Question: So what I'm going to do is make a custom 'MediaPlayer' Layout within my app.
The result should be like this

As you can see in the picture, the bottom MediaPlayer controller panel is ALWAYS on top of the ScrollView in the middle.
You can Scroll the stuff in the middle but you can also click on the button at t he bottom.
So what can I do to make this happen?
my own MediaPlayer control panel
'''
<LinearLayout
android:layout_width="match_parent"
android:layout_height="match_parent"
android:gravity="center"
android:orientation="horizontal">
<Button
android:id="@+id/Stop1"
style="@android:style/Widget.Holo.Light.Button.Small"
android:layout_width="wrap_content"
android:layout_height="wrap_content"
android:text="◼️" />
<Button
android:id="@+id/Play1"
style="@android:style/Widget.Holo.Light.Button.Small"
android:layout_width="wrap_content"
android:layout_height="wrap_content"
android:text="▶️" />
<SeekBar
android:id="@+id/Seekbar1"
android:layout_width="match_parent"
android:layout_height="wrap_content" />
</LinearLayout>
'''
scroll content
'''
<ScrollView
android:layout_width="match_parent"
android:layout_height="match_parent">
<LinearLayout
android:layout_width="match_parent"
android:layout_height="wrap_content"
android:orientation="vertical">
<TextView
android:id="@+id/textView4"
android:layout_width="match_parent"
android:layout_height="wrap_content"
android:text="Some text here as title"
android:textColor="#000000"
android:textSize="18sp"
android:textStyle="bold" />
<LinearLayout
android:layout_width="match_parent"
android:layout_height="wrap_content"
android:orientation="horizontal">
<Button
android:id="@+id/Handrail_ER"
style="@android:style/Widget.Button.Small"
android:layout_width="wrap_content"
android:layout_height="wrap_content"
android:text="ButtonName 1" />
<Button
android:id="@+id/Handrail_WR"
style="@android:style/Widget.Button.Small"
android:layout_width="wrap_content"
android:layout_height="wrap_content"
android:text="ButtonName 2" />
<Button
android:id="@+id/Handrail_AUS"
style="@android:style/Widget.Button.Small"
android:layout_width="wrap_content"
android:layout_height="wrap_content"
android:text="ButtonName 3" />
</LinearLayout>
</LinearLayout>
</ScrollView>
'''
Edit:
This is my goal
<URL>
Edit 2:
Source code
'''
<?xml version="1.0" encoding="utf-8"?>
<LinearLayout xmlns:android="http://schemas.android.com/apk/res/android"
xmlns:app="http://schemas.android.com/apk/res-auto"
xmlns:tools="http://schemas.android.com/tools"
android:layout_width="match_parent"
android:layout_height="match_parent"
android:orientation="vertical"
tools:context="to.epac.factorycraft.drawerlayouttest.KCRstationActivity">
<ScrollView
android:layout_width="match_parent"
android:layout_height="match_parent">
<LinearLayout
android:layout_width="match_parent"
android:layout_height="wrap_content"
android:orientation="vertical">
<TextView
android:id="@+id/textView2"
android:layout_width="match_parent"
android:layout_height="wrap_content"
android:text="Jiu Guang Dong Tie Guang Bo "
android:textColor="#000000"
android:textSize="18sp"
android:textStyle="bold" />
<LinearLayout
android:layout_width="match_parent"
android:layout_height="wrap_content"
android:orientation="vertical">
<LinearLayout
android:layout_width="match_parent"
android:layout_height="match_parent"
android:orientation="horizontal">
<Button
android:id="@+id/AdultTickets"
style="@android:style/Widget.Button.Small"
android:layout_width="wrap_content"
android:layout_height="wrap_content"
android:text="Cheng Ren Che Piao " />
<Button
android:id="@+id/BczOfTheRain"
style="@android:style/Widget.Button.Small"
android:layout_width="wrap_content"
android:layout_height="wrap_content"
android:text="Tian Yu Guan Xi " />
<Button
android:id="@+id/CrossTrack"
style="@android:style/Widget.Button.Small"
android:layout_width="wrap_content"
android:layout_height="wrap_content"
android:text="Heng Guo Lu Gui " />
<Button
android:id="@+id/LifeAnimals"
style="@android:style/Widget.Button.Small"
android:layout_width="wrap_content"
android:layout_height="wrap_content"
android:text="Ben Gong Si " />
</LinearLayout>
<LinearLayout
android:layout_width="match_parent"
android:layout_height="match_parent"
android:orientation="horizontal">
<Button
android:id="@+id/ER_NoSmoke"
style="@android:style/Widget.Button.Small"
android:layout_width="wrap_content"
android:layout_height="wrap_content"
android:text="Qing Wu Xi Yan " />
<Button
android:id="@+id/ER_PickPocket"
style="@android:style/Widget.Button.Small"
android:layout_width="wrap_content"
android:layout_height="wrap_content"
android:text="Ti Fang Ba Shou " />
<Button
android:id="@+id/ER_Slippers"
style="@android:style/Widget.Button.Small"
android:layout_width="wrap_content"
android:layout_height="wrap_content"
android:text="Tuo Xie Liang Xie " />
<Button
android:id="@+id/ER_SvcEnd"
style="@android:style/Widget.Button.Small"
android:layout_width="wrap_content"
android:layout_height="wrap_content"
android:text="Che Zhan Guan Bi " />
</LinearLayout>
<LinearLayout
android:layout_width="match_parent"
android:layout_height="match_parent"
android:orientation="horizontal">
<Button
android:id="@+id/ER_WetFloor_1"
style="@android:style/Widget.Button.Small"
android:layout_width="wrap_content"
android:layout_height="wrap_content"
android:text="Xiao Xin Shi Hua Di Mian " />
<Button
android:id="@+id/ER_WetFloor_2"
style="@android:style/Widget.Button.Small"
android:layout_width="wrap_content"
android:layout_height="wrap_content"
android:text="Shang Luo Che Shi Hua Di Mian " />
<Button
android:id="@+id/Esclator"
style="@android:style/Widget.Button.Small"
android:layout_width="wrap_content"
android:layout_height="wrap_content"
android:text="Dang Shi Yong Dian Ti Shi " />
</LinearLayout>
<LinearLayout
android:layout_width="match_parent"
android:layout_height="match_parent"
android:orientation="horizontal">
<Button
android:id="@+id/Esclator_2"
style="@android:style/Widget.Button.Small"
android:layout_width="wrap_content"
android:layout_height="wrap_content"
android:text="Shang Luo Lou Ti Jin Fu Shou " />
<Button
android:id="@+id/Luggage_1"
style="@android:style/Widget.Button.Small"
android:layout_width="wrap_content"
android:layout_height="wrap_content"
android:text="Da Xing Xing Li Sheng Jiang Ji " />
<Button
android:id="@+id/TakeCareChild"
style="@android:style/Widget.Button.Small"
android:layout_width="wrap_content"
android:layout_height="wrap_content"
android:text="Zhao Gu Tong Xing Xiao Tong " />
</LinearLayout>
<LinearLayout
android:layout_width="match_parent"
android:layout_height="match_parent"
android:orientation="horizontal">
<Button
android:id="@+id/Luggage_2"
style="@android:style/Widget.Button.Small"
android:layout_width="wrap_content"
android:layout_height="wrap_content"
android:text="Ben Zhong Xing Li Sheng Jiang Ji " />
<Button
android:id="@+id/MetallicBalloon"
style="@android:style/Widget.Button.Small"
android:layout_width="wrap_content"
android:layout_height="wrap_content"
android:text="Jin Shu Qi Qiu " />
</LinearLayout>
<LinearLayout
android:layout_width="match_parent"
android:layout_height="match_parent"
android:orientation="horizontal">
<Button
android:id="@+id/WetFloor"
style="@android:style/Widget.Button.Small"
android:layout_width="wrap_content"
android:layout_height="wrap_content"
android:text="Tian Yu Guan Xi Di Mian Shi Hua " />
<Button
android:id="@+id/NoAnimals"
style="@android:style/Widget.Button.Small"
android:layout_width="wrap_content"
android:layout_height="wrap_content"
android:text="Dong Wu Ji Qin Niao " />
</LinearLayout>
<LinearLayout
android:layout_width="match_parent"
android:layout_height="match_parent"
android:orientation="horizontal">
</LinearLayout>
<LinearLayout
android:layout_width="match_parent"
android:layout_height="match_parent"
android:orientation="horizontal">
<Button
android:id="@+id/Test_FireAlarm_1"
style="@android:style/Widget.Button.Small"
android:layout_width="wrap_content"
android:layout_height="wrap_content"
android:text="Ji Jiang Huo Jing Xi Tong " />
<Button
android:id="@+id/Test_FireAlarm_2"
style="@android:style/Widget.Button.Small"
android:layout_width="wrap_content"
android:layout_height="wrap_content"
android:text="Xian Zheng Huo Jing Xi Tong " />
<Button
android:id="@+id/Test_Machines"
style="@android:style/Widget.Button.Small"
android:layout_width="wrap_content"
android:layout_height="wrap_content"
android:text="Ji Jiang Dian Li Xi Tong " />
</LinearLayout>
<LinearLayout
android:layout_width="match_parent"
android:layout_height="match_parent"
android:orientation="horizontal">
</LinearLayout>
<LinearLayout
android:layout_width="match_parent"
android:layout_height="match_parent"
android:orientation="horizontal">
</LinearLayout>
</LinearLayout>
<TextView
android:id="@+id/textView3"
android:layout_width="match_parent"
android:layout_height="wrap_content"
android:text="Jiu Guang Xi Tie Guang Bo "
android:textColor="#000000"
android:textSize="18sp"
android:textStyle="bold" />
<LinearLayout
android:layout_width="match_parent"
android:layout_height="match_parent"
android:orientation="vertical">
<LinearLayout
android:layout_width="match_parent"
android:layout_height="match_parent"
android:orientation="horizontal">
</LinearLayout>
<LinearLayout
android:layout_width="match_parent"
android:layout_height="match_parent"
android:orientation="horizontal">
</LinearLayout>
<LinearLayout
android:layout_width="match_parent"
android:layout_height="match_parent"
android:orientation="horizontal">
<Button
android:id="@+id/QueuingBox"
style="@android:style/Widget.Button.Small"
android:layout_width="wrap_content"
android:layout_height="wrap_content"
android:text="Pai Dui Biao Zhi " />
<Button
android:id="@+id/WR_Slippers"
style="@android:style/Widget.Button.Small"
android:layout_width="wrap_content"
android:layout_height="wrap_content"
android:text="Tuo Xie Liang Xie " />
<Button
android:id="@+id/NoEat"
style="@android:style/Widget.Button.Small"
android:layout_width="wrap_content"
android:layout_height="wrap_content"
android:text="An Quan Shu Shi Huan Jing " />
<Button
android:id="@+id/CuCoctopus"
style="@android:style/Widget.Button.Small"
android:layout_width="wrap_content"
android:layout_height="wrap_content"
android:text="CuCBa Da Tong " />
</LinearLayout>
<LinearLayout
android:layout_width="match_parent"
android:layout_height="match_parent"
android:orientation="horizontal">
<Button
android:id="@+id/SitOnFloor"
style="@android:style/Widget.Button.Small"
android:layout_width="wrap_content"
android:layout_height="wrap_content"
android:text="Zuo Zai Da Tang " />
<Button
android:id="@+id/StayClear"
style="@android:style/Widget.Button.Small"
android:layout_width="wrap_content"
android:layout_height="wrap_content"
android:text="Da Tang Ru Kou " />
<Button
android:id="@+id/Staircase"
style="@android:style/Widget.Button.Small"
android:layout_width="wrap_content"
android:layout_height="wrap_content"
android:text="Shang Luo Lou Ti Wu Ben Pao " />
</LinearLayout>
<LinearLayout
android:layout_width="match_parent"
android:layout_height="match_parent"
android:orientation="horizontal">
<Button
android:id="@+id/WR_NoSmake"
style="@android:style/Widget.Button.Small"
android:layout_width="wrap_content"
android:layout_height="wrap_content"
android:text="Che Zhan Yan Jin Xi Yan " />
<Button
android:id="@+id/WR_PickPocket"
style="@android:style/Widget.Button.Small"
android:layout_width="wrap_content"
android:layout_height="wrap_content"
android:text="Ba Shou Mian Zhao Sun Shi " />
</LinearLayout>
<LinearLayout
android:layout_width="match_parent"
android:layout_height="match_parent"
android:orientation="horizontal">
<Button
android:id="@+id/WR_SvcEnd"
style="@android:style/Widget.Button.Small"
android:layout_width="wrap_content"
android:layout_height="wrap_content"
android:text="Che Zhan Guan Bi " />
<Button
android:id="@+id/WR_WetFloor"
style="@android:style/Widget.Button.Small"
android:layout_width="wrap_content"
android:layout_height="wrap_content"
android:text="Shang Luo Che Di Mian Shi Hua " />
<Button
android:id="@+id/WR_Esclator"
style="@android:style/Widget.Button.Small"
android:layout_width="wrap_content"
android:layout_height="wrap_content"
android:text="Dian Ti Xiao Tong Chang Zhe " />
</LinearLayout>
</LinearLayout>
<TextView
android:id="@+id/textView4"
android:layout_width="match_parent"
android:layout_height="wrap_content"
android:text="Fu Shou Dian Ti Zi Dong Guang Bo "
android:textColor="#000000"
android:textSize="18sp"
android:textStyle="bold" />
<LinearLayout
android:layout_width="match_parent"
android:layout_height="wrap_content"
android:orientation="horizontal">
<Button
android:id="@+id/Handrail_ER"
style="@android:style/Widget.Button.Small"
android:layout_width="wrap_content"
android:layout_height="wrap_content"
android:text="ERQing Jin Wo Fu Shou " />
<Button
android:id="@+id/Handrail_WR"
style="@android:style/Widget.Button.Small"
android:layout_width="wrap_content"
android:layout_height="wrap_content"
android:text="WRQing Jin Wo Fu Shou " />
<Button
android:id="@+id/Handrail_AUS"
style="@android:style/Widget.Button.Small"
android:layout_width="wrap_content"
android:layout_height="wrap_content"
android:text="AUSQing Jin Wo Fu Shou " />
</LinearLayout>
</LinearLayout>
</ScrollView>
<LinearLayout
android:id="@+id/MediaPlayer"
android:layout_width="match_parent"
android:layout_height="wrap_content"
android:layout_alignParentBottom="false"
android:orientation="vertical">
<LinearLayout
android:layout_width="match_parent"
android:layout_height="match_parent"
android:gravity="center"
android:orientation="horizontal">
<Button
android:id="@+id/Stop1"
style="@android:style/Widget.Holo.Light.Button.Small"
android:layout_width="wrap_content"
android:layout_height="wrap_content"
android:text="◼️" />
<Button
android:id="@+id/Play1"
style="@android:style/Widget.Holo.Light.Button.Small"
android:layout_width="wrap_content"
android:layout_height="wrap_content"
android:text="▶️" />
<SeekBar
android:id="@+id/Seekbar1"
android:layout_width="match_parent"
android:layout_height="wrap_content" />
</LinearLayout>
<LinearLayout
android:layout_width="match_parent"
android:layout_height="match_parent"
android:orientation="vertical">
<RadioGroup
android:layout_width="wrap_content"
android:layout_height="wrap_content"
android:checkedButton="@+id/Nonetritone"
android:gravity="right"
android:orientation="horizontal">
<TextView
android:id="@+id/textView1"
android:layout_width="wrap_content"
android:layout_height="wrap_content"
android:text="Guang Bo Ti Shi Sheng " />
<RadioButton
android:id="@+id/Nonetritone"
android:layout_width="wrap_content"
android:layout_height="wrap_content"
android:text="-Wu -" />
<RadioButton
android:id="@+id/MTRtritone"
android:layout_width="wrap_content"
android:layout_height="wrap_content"
android:text="Gang Tie " />
<RadioButton
android:id="@+id/KCRtritone"
android:layout_width="wrap_content"
android:layout_height="wrap_content"
android:text="Jiu Tie " />
</RadioGroup>
</LinearLayout>
</LinearLayout>
</LinearLayout>
'''
Edit 3:
MediaPlayer Layout overlap the ScrollView
<URL>
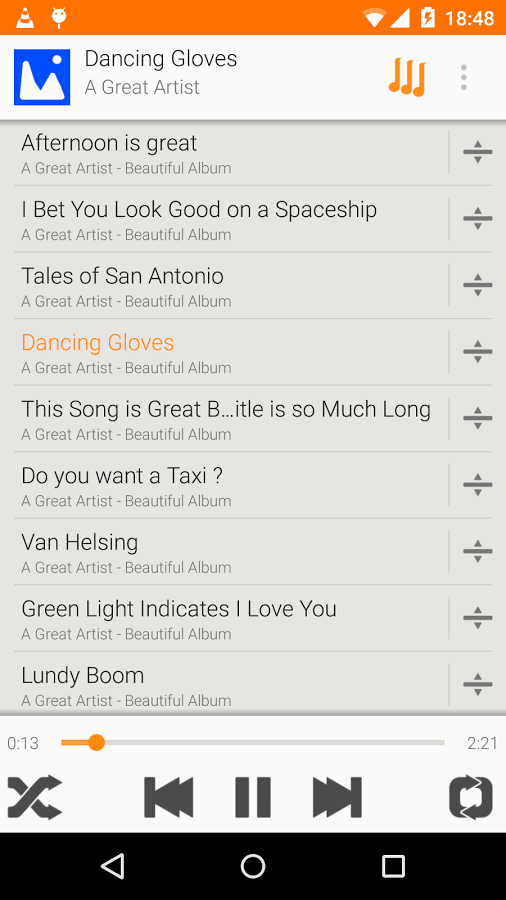
Answer: Try this
'''
<?xml version="1.0" encoding="utf-8"?>
<RelativeLayout xmlns:android="http://schemas.android.com/apk/res/android"
xmlns:app="http://schemas.android.com/apk/res-auto"
xmlns:tools="http://schemas.android.com/tools"
android:layout_width="match_parent"
android:layout_height="match_parent"
android:orientation="vertical"
tools:context="to.epac.factorycraft.drawerlayouttest.KCRstationActivity">
<ScrollView
android:layout_width="match_parent"
android:fillViewport="true"
android:layout_marginBottom="40dp"
android:layout_height="match_parent">
<LinearLayout
android:layout_width="match_parent"
android:layout_height="wrap_content"
android:orientation="vertical">
<TextView
android:id="@+id/textView2"
android:layout_width="match_parent"
android:layout_height="wrap_content"
android:text="Jiu Guang Dong Tie Guang Bo "
android:textColor="#000000"
android:textSize="18sp"
android:textStyle="bold" />
<LinearLayout
android:layout_width="match_parent"
android:layout_height="wrap_content"
android:orientation="vertical">
<LinearLayout
android:layout_width="match_parent"
android:layout_height="match_parent"
android:orientation="horizontal">
<Button
android:id="@+id/AdultTickets"
style="@android:style/Widget.Button.Small"
android:layout_width="wrap_content"
android:layout_height="wrap_content"
android:text="Cheng Ren Che Piao " />
<Button
android:id="@+id/BczOfTheRain"
style="@android:style/Widget.Button.Small"
android:layout_width="wrap_content"
android:layout_height="wrap_content"
android:text="Tian Yu Guan Xi " />
<Button
android:id="@+id/CrossTrack"
style="@android:style/Widget.Button.Small"
android:layout_width="wrap_content"
android:layout_height="wrap_content"
android:text="Heng Guo Lu Gui " />
<Button
android:id="@+id/LifeAnimals"
style="@android:style/Widget.Button.Small"
android:layout_width="wrap_content"
android:layout_height="wrap_content"
android:text="Ben Gong Si " />
</LinearLayout>
<LinearLayout
android:layout_width="match_parent"
android:layout_height="match_parent"
android:orientation="horizontal">
<Button
android:id="@+id/ER_NoSmoke"
style="@android:style/Widget.Button.Small"
android:layout_width="wrap_content"
android:layout_height="wrap_content"
android:text="Qing Wu Xi Yan " />
<Button
android:id="@+id/ER_PickPocket"
style="@android:style/Widget.Button.Small"
android:layout_width="wrap_content"
android:layout_height="wrap_content"
android:text="Ti Fang Ba Shou " />
<Button
android:id="@+id/ER_Slippers"
style="@android:style/Widget.Button.Small"
android:layout_width="wrap_content"
android:layout_height="wrap_content"
android:text="Tuo Xie Liang Xie " />
<Button
android:id="@+id/ER_SvcEnd"
style="@android:style/Widget.Button.Small"
android:layout_width="wrap_content"
android:layout_height="wrap_content"
android:text="Che Zhan Guan Bi " />
</LinearLayout>
<LinearLayout
android:layout_width="match_parent"
android:layout_height="match_parent"
android:orientation="horizontal">
<Button
android:id="@+id/ER_WetFloor_1"
style="@android:style/Widget.Button.Small"
android:layout_width="wrap_content"
android:layout_height="wrap_content"
android:text="Xiao Xin Shi Hua Di Mian " />
<Button
android:id="@+id/ER_WetFloor_2"
style="@android:style/Widget.Button.Small"
android:layout_width="wrap_content"
android:layout_height="wrap_content"
android:text="Shang Luo Che Shi Hua Di Mian " />
<Button
android:id="@+id/Esclator"
style="@android:style/Widget.Button.Small"
android:layout_width="wrap_content"
android:layout_height="wrap_content"
android:text="Dang Shi Yong Dian Ti Shi " />
</LinearLayout>
<LinearLayout
android:layout_width="match_parent"
android:layout_height="match_parent"
android:orientation="horizontal">
<Button
android:id="@+id/Esclator_2"
style="@android:style/Widget.Button.Small"
android:layout_width="wrap_content"
android:layout_height="wrap_content"
android:text="Shang Luo Lou Ti Jin Fu Shou " />
<Button
android:id="@+id/Luggage_1"
style="@android:style/Widget.Button.Small"
android:layout_width="wrap_content"
android:layout_height="wrap_content"
android:text="Da Xing Xing Li Sheng Jiang Ji " />
<Button
android:id="@+id/TakeCareChild"
style="@android:style/Widget.Button.Small"
android:layout_width="wrap_content"
android:layout_height="wrap_content"
android:text="Zhao Gu Tong Xing Xiao Tong " />
</LinearLayout>
<LinearLayout
android:layout_width="match_parent"
android:layout_height="match_parent"
android:orientation="horizontal">
<Button
android:id="@+id/Luggage_2"
style="@android:style/Widget.Button.Small"
android:layout_width="wrap_content"
android:layout_height="wrap_content"
android:text="Ben Zhong Xing Li Sheng Jiang Ji " />
<Button
android:id="@+id/MetallicBalloon"
style="@android:style/Widget.Button.Small"
android:layout_width="wrap_content"
android:layout_height="wrap_content"
android:text="Jin Shu Qi Qiu " />
</LinearLayout>
<LinearLayout
android:layout_width="match_parent"
android:layout_height="match_parent"
android:orientation="horizontal">
<Button
android:id="@+id/WetFloor"
style="@android:style/Widget.Button.Small"
android:layout_width="wrap_content"
android:layout_height="wrap_content"
android:text="Tian Yu Guan Xi Di Mian Shi Hua " />
<Button
android:id="@+id/NoAnimals"
style="@android:style/Widget.Button.Small"
android:layout_width="wrap_content"
android:layout_height="wrap_content"
android:text="Dong Wu Ji Qin Niao " />
</LinearLayout>
<LinearLayout
android:layout_width="match_parent"
android:layout_height="match_parent"
android:orientation="horizontal">
</LinearLayout>
<LinearLayout
android:layout_width="match_parent"
android:layout_height="match_parent"
android:orientation="horizontal">
<Button
android:id="@+id/Test_FireAlarm_1"
style="@android:style/Widget.Button.Small"
android:layout_width="wrap_content"
android:layout_height="wrap_content"
android:text="Ji Jiang Huo Jing Xi Tong " />
<Button
android:id="@+id/Test_FireAlarm_2"
style="@android:style/Widget.Button.Small"
android:layout_width="wrap_content"
android:layout_height="wrap_content"
android:text="Xian Zheng Huo Jing Xi Tong " />
<Button
android:id="@+id/Test_Machines"
style="@android:style/Widget.Button.Small"
android:layout_width="wrap_content"
android:layout_height="wrap_content"
android:text="Ji Jiang Dian Li Xi Tong " />
</LinearLayout>
<LinearLayout
android:layout_width="match_parent"
android:layout_height="match_parent"
android:orientation="horizontal">
</LinearLayout>
<LinearLayout
android:layout_width="match_parent"
android:layout_height="match_parent"
android:orientation="horizontal">
</LinearLayout>
</LinearLayout>
<TextView
android:id="@+id/textView3"
android:layout_width="match_parent"
android:layout_height="wrap_content"
android:text="Jiu Guang Xi Tie Guang Bo "
android:textColor="#000000"
android:textSize="18sp"
android:textStyle="bold" />
<LinearLayout
android:layout_width="match_parent"
android:layout_height="match_parent"
android:orientation="vertical">
<LinearLayout
android:layout_width="match_parent"
android:layout_height="match_parent"
android:orientation="horizontal">
</LinearLayout>
<LinearLayout
android:layout_width="match_parent"
android:layout_height="match_parent"
android:orientation="horizontal">
</LinearLayout>
<LinearLayout
android:layout_width="match_parent"
android:layout_height="match_parent"
android:orientation="horizontal">
<Button
android:id="@+id/QueuingBox"
style="@android:style/Widget.Button.Small"
android:layout_width="wrap_content"
android:layout_height="wrap_content"
android:text="Pai Dui Biao Zhi " />
<Button
android:id="@+id/WR_Slippers"
style="@android:style/Widget.Button.Small"
android:layout_width="wrap_content"
android:layout_height="wrap_content"
android:text="Tuo Xie Liang Xie " />
<Button
android:id="@+id/NoEat"
style="@android:style/Widget.Button.Small"
android:layout_width="wrap_content"
android:layout_height="wrap_content"
android:text="An Quan Shu Shi Huan Jing " />
<Button
android:id="@+id/CuCoctopus"
style="@android:style/Widget.Button.Small"
android:layout_width="wrap_content"
android:layout_height="wrap_content"
android:text="CuCBa Da Tong " />
</LinearLayout>
<LinearLayout
android:layout_width="match_parent"
android:layout_height="match_parent"
android:orientation="horizontal">
<Button
android:id="@+id/SitOnFloor"
style="@android:style/Widget.Button.Small"
android:layout_width="wrap_content"
android:layout_height="wrap_content"
android:text="Zuo Zai Da Tang " />
<Button
android:id="@+id/StayClear"
style="@android:style/Widget.Button.Small"
android:layout_width="wrap_content"
android:layout_height="wrap_content"
android:text="Da Tang Ru Kou " />
<Button
android:id="@+id/Staircase"
style="@android:style/Widget.Button.Small"
android:layout_width="wrap_content"
android:layout_height="wrap_content"
android:text="Shang Luo Lou Ti Wu Ben Pao " />
</LinearLayout>
<LinearLayout
android:layout_width="match_parent"
android:layout_height="match_parent"
android:orientation="horizontal">
<Button
android:id="@+id/WR_NoSmake"
style="@android:style/Widget.Button.Small"
android:layout_width="wrap_content"
android:layout_height="wrap_content"
android:text="Che Zhan Yan Jin Xi Yan " />
<Button
android:id="@+id/WR_PickPocket"
style="@android:style/Widget.Button.Small"
android:layout_width="wrap_content"
android:layout_height="wrap_content"
android:text="Ba Shou Mian Zhao Sun Shi " />
</LinearLayout>
<LinearLayout
android:layout_width="match_parent"
android:layout_height="match_parent"
android:orientation="horizontal">
<Button
android:id="@+id/WR_SvcEnd"
style="@android:style/Widget.Button.Small"
android:layout_width="wrap_content"
android:layout_height="wrap_content"
android:text="Che Zhan Guan Bi " />
<Button
android:id="@+id/WR_WetFloor"
style="@android:style/Widget.Button.Small"
android:layout_width="wrap_content"
android:layout_height="wrap_content"
android:text="Shang Luo Che Di Mian Shi Hua " />
<Button
android:id="@+id/WR_Esclator"
style="@android:style/Widget.Button.Small"
android:layout_width="wrap_content"
android:layout_height="wrap_content"
android:text="Dian Ti Xiao Tong Chang Zhe " />
</LinearLayout>
</LinearLayout>
<TextView
android:id="@+id/textView4"
android:layout_width="match_parent"
android:layout_height="wrap_content"
android:text="Fu Shou Dian Ti Zi Dong Guang Bo "
android:textColor="#000000"
android:textSize="18sp"
android:textStyle="bold" />
<LinearLayout
android:layout_width="match_parent"
android:layout_height="wrap_content"
android:orientation="horizontal">
<Button
android:id="@+id/Handrail_ER"
style="@android:style/Widget.Button.Small"
android:layout_width="wrap_content"
android:layout_height="wrap_content"
android:text="ERQing Jin Wo Fu Shou " />
<Button
android:id="@+id/Handrail_WR"
style="@android:style/Widget.Button.Small"
android:layout_width="wrap_content"
android:layout_height="wrap_content"
android:text="WRQing Jin Wo Fu Shou " />
<Button
android:id="@+id/Handrail_AUS"
style="@android:style/Widget.Button.Small"
android:layout_width="wrap_content"
android:layout_height="wrap_content"
android:text="AUSQing Jin Wo Fu Shou " />
</LinearLayout>
</LinearLayout>
</ScrollView>
<LinearLayout
android:id="@+id/MediaPlayer"
android:layout_width="match_parent"
android:layout_height="wrap_content"
android:background="@color/colorAccent"
android:layout_marginTop="20dp"
android:layout_alignParentBottom="true"
android:orientation="vertical">
<LinearLayout
android:layout_width="match_parent"
android:layout_height="match_parent"
android:gravity="center"
android:orientation="horizontal">
<Button
android:id="@+id/Stop1"
style="@android:style/Widget.Holo.Light.Button.Small"
android:layout_width="wrap_content"
android:layout_height="wrap_content"
android:text="◼️" />
<Button
android:id="@+id/Play1"
style="@android:style/Widget.Holo.Light.Button.Small"
android:layout_width="wrap_content"
android:layout_height="wrap_content"
android:text="▶️" />
<SeekBar
android:id="@+id/Seekbar1"
android:layout_width="match_parent"
android:layout_height="wrap_content" />
</LinearLayout>
<LinearLayout
android:layout_width="match_parent"
android:layout_height="match_parent"
android:orientation="vertical">
<RadioGroup
android:layout_width="wrap_content"
android:layout_height="wrap_content"
android:checkedButton="@+id/Nonetritone"
android:gravity="right"
android:orientation="horizontal">
<TextView
android:id="@+id/textView1"
android:layout_width="wrap_content"
android:layout_height="wrap_content"
android:text="Guang Bo Ti Shi Sheng " />
<RadioButton
android:id="@+id/Nonetritone"
android:layout_width="wrap_content"
android:layout_height="wrap_content"
android:text="-Wu -" />
<RadioButton
android:id="@+id/MTRtritone"
android:layout_width="wrap_content"
android:layout_height="wrap_content"
android:text="Gang Tie " />
<RadioButton
android:id="@+id/KCRtritone"
android:layout_width="wrap_content"
android:layout_height="wrap_content"
android:text="Jiu Tie " />
</RadioGroup>
</LinearLayout>
</LinearLayout>
</RelativeLayout>
'''